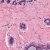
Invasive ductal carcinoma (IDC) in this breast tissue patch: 0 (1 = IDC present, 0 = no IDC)